Field crop: tomato
Growth stage: 2
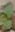
Species: solanum